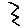
Label: zigzag